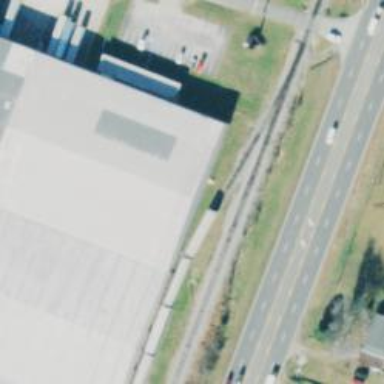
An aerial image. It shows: Rail spur service.